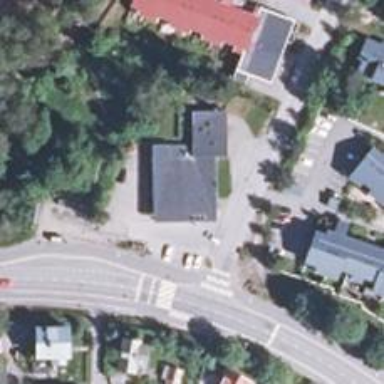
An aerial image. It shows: Convenience shop.